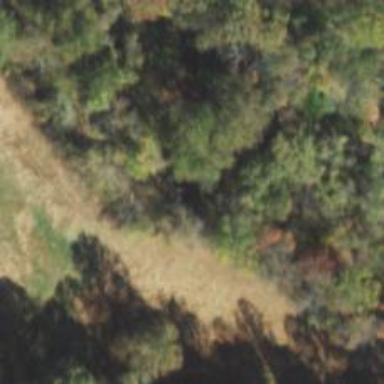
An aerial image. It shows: Abandoned railway bridge.